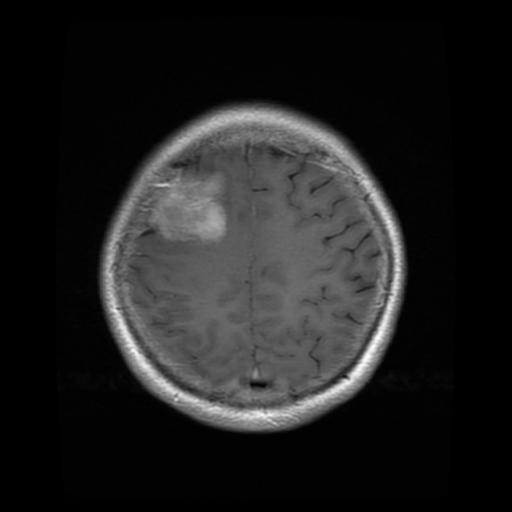
Label: meningioma